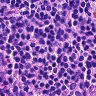
Metastatic tissue present: no